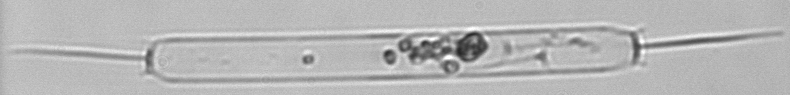
Label: Ditylum_brightwellii